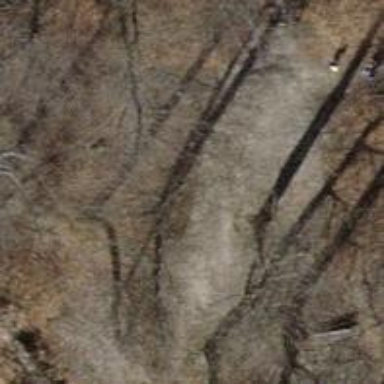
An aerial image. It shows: Gravel path with excellent visibility for trails.